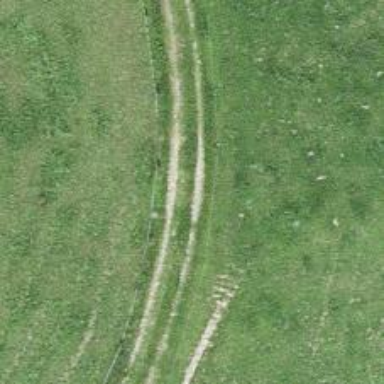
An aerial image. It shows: Compacted track with grade2 surface.